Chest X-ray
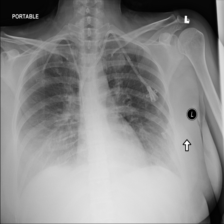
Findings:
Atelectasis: negative
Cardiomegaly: negative
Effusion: negative
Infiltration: negative
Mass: negative
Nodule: negative
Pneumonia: negative
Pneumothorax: negative
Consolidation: negative
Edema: negative
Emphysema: negative
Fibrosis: negative
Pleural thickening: negative
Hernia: negative